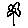
Label: flower